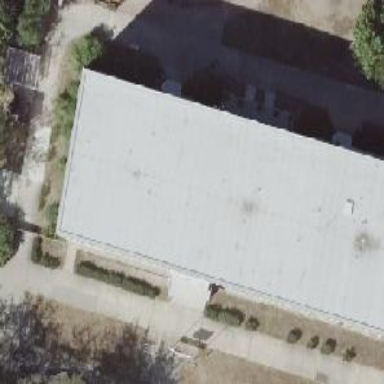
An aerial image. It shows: School building with flat roof.